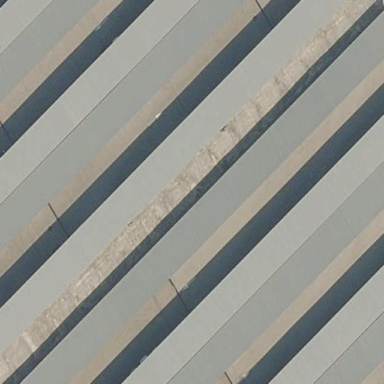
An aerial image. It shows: Carport building.